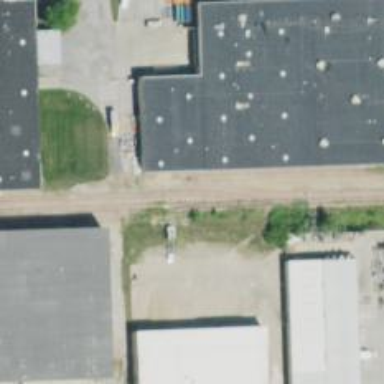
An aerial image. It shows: Railway spur service.